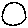
Label: circle